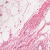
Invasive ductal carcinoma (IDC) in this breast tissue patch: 0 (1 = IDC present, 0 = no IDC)